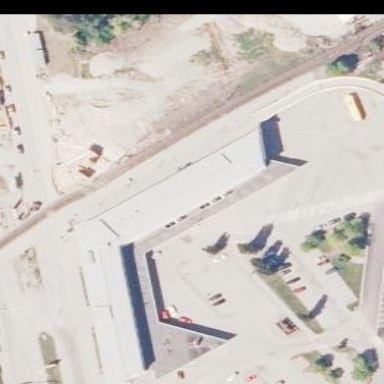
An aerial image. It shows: Commercial building.